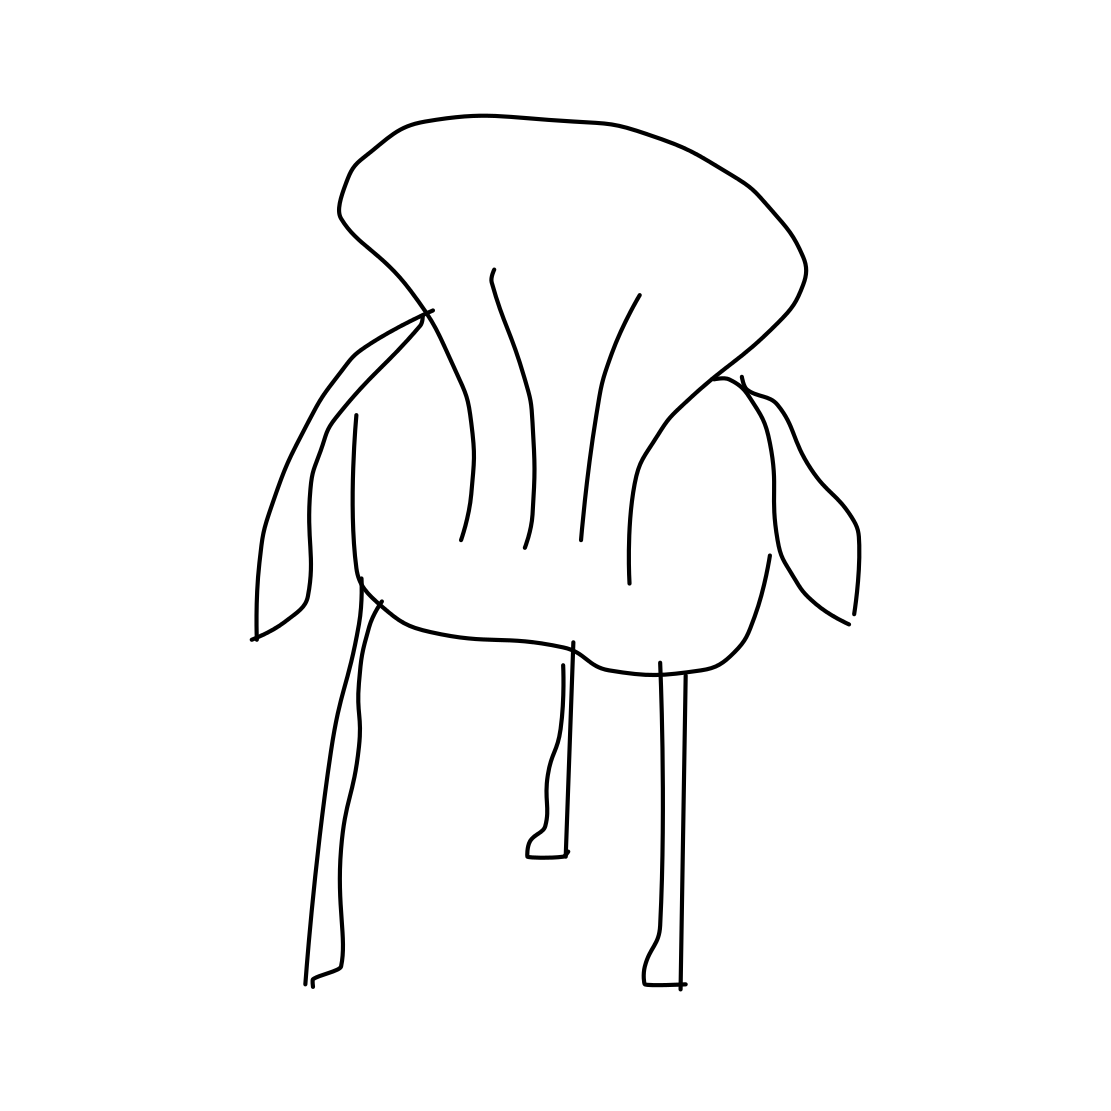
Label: armchair